Field crop: maize
Growth stage: 2
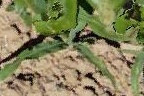
Species: maize